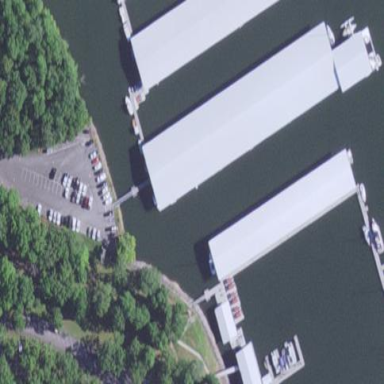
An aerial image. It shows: Boathouse.